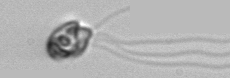
Label: flagellate_morphotype1